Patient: sex M, age 64
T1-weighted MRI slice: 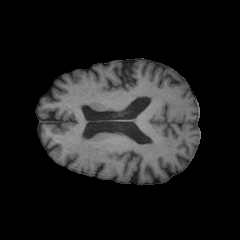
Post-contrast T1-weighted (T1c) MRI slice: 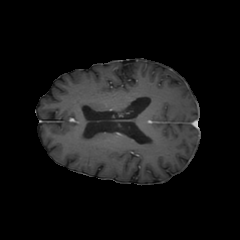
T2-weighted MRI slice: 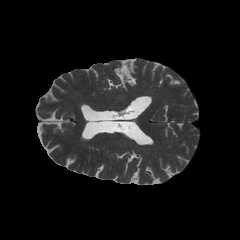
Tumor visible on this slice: no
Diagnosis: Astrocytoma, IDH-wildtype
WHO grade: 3